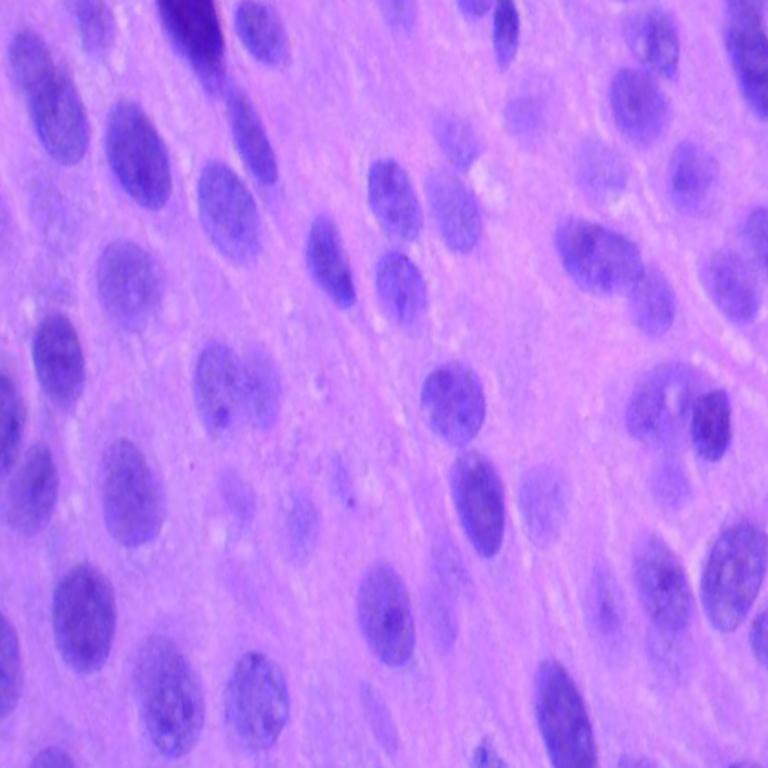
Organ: lung
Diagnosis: squamous carcinomas